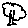
Label: tree